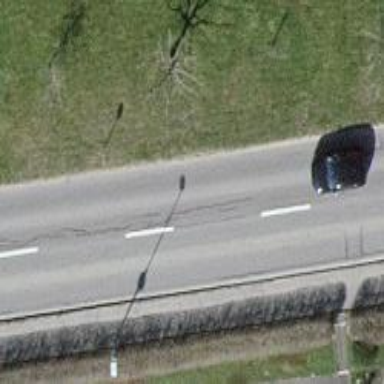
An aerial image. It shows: Primary highway.